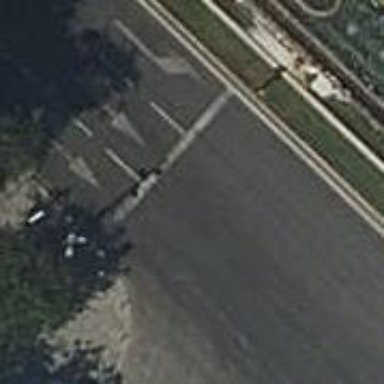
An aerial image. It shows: Road with traffic signals.